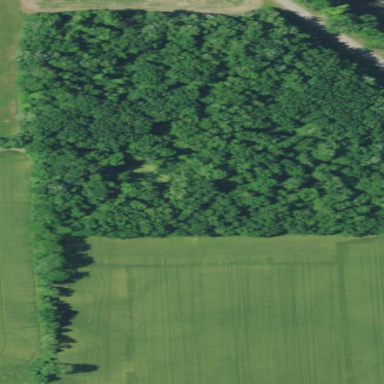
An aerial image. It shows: Beautiful woodland area.